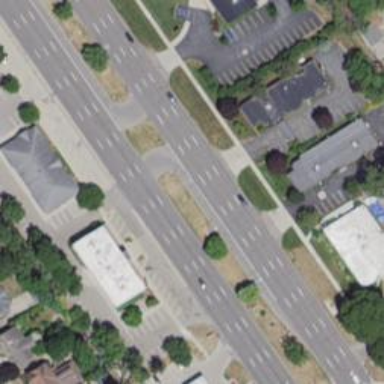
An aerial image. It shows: Primary link road with asphalt surface.